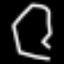
Label: octagon